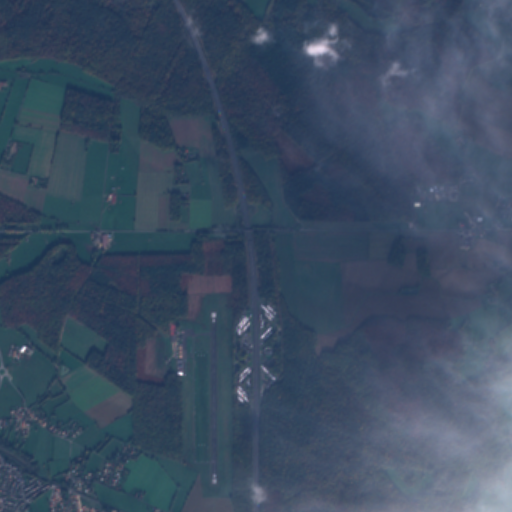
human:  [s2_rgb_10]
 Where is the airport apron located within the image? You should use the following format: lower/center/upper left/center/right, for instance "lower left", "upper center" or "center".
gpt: The airport apron is located in the lower center of the image.
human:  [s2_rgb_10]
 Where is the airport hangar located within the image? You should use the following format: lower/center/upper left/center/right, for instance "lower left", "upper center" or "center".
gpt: The airport hangar is located in the lower center of the image.
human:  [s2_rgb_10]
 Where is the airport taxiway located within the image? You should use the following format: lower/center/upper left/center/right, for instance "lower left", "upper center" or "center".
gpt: The airport taxiway is located in the lower center of the image.
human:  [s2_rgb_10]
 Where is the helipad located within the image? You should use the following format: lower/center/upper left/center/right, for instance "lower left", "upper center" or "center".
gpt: The helipad is located in the lower center of the image.
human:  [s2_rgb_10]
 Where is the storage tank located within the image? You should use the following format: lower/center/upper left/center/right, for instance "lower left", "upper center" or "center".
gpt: The storage tank is located in the center right of the image.
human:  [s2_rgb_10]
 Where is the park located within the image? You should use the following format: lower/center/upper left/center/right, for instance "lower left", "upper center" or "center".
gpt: There is no park in the image.